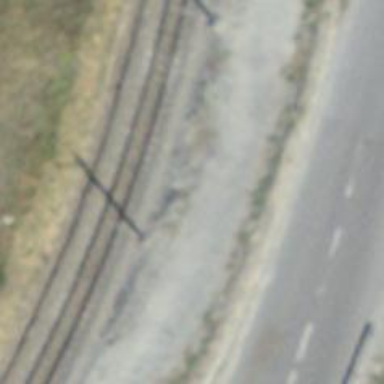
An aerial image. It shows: Catenary mast for power lines.